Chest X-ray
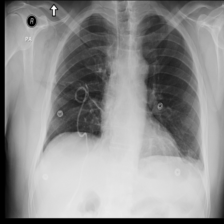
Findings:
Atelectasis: negative
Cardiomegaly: negative
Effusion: negative
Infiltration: negative
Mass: negative
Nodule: negative
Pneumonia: negative
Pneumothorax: positive
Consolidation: negative
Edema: negative
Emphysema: negative
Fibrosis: negative
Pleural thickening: negative
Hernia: negative